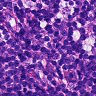
Metastatic tissue present: no